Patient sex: M
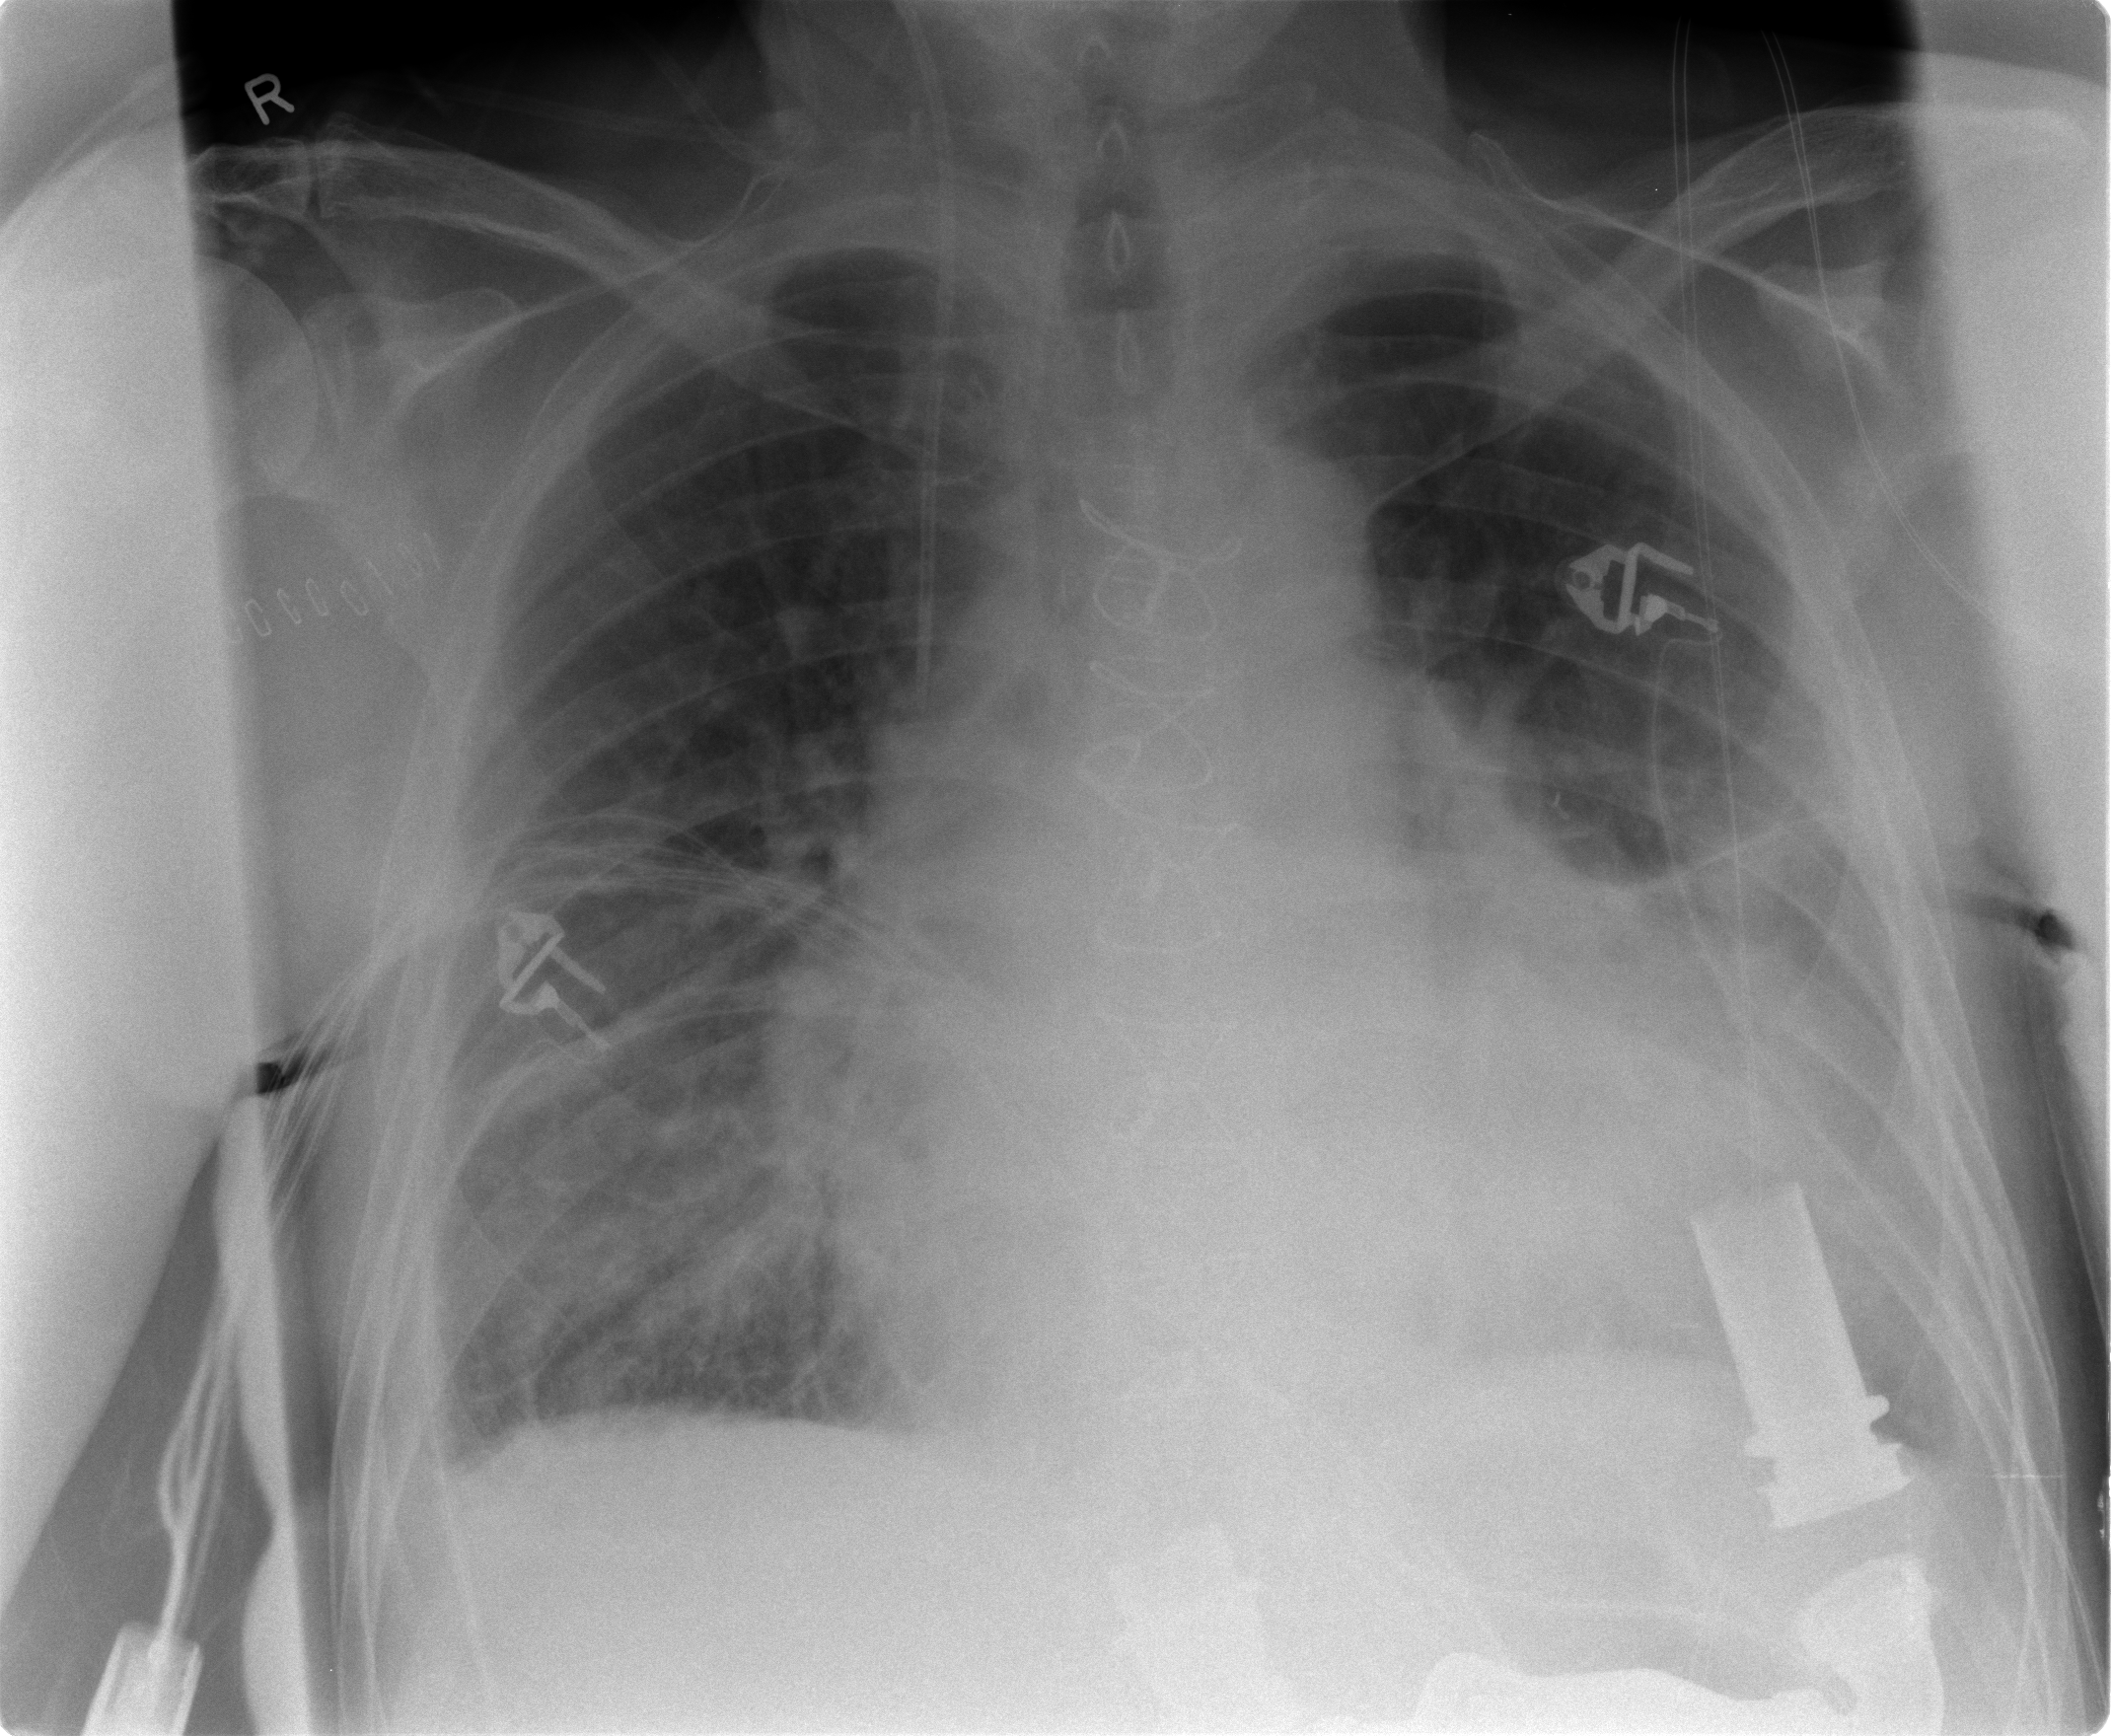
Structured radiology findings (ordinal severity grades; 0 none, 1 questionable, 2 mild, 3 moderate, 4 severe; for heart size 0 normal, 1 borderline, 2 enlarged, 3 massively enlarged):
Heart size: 2
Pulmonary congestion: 2
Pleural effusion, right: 2
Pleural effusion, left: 3
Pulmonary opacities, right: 2
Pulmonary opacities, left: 1
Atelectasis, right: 2
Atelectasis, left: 2